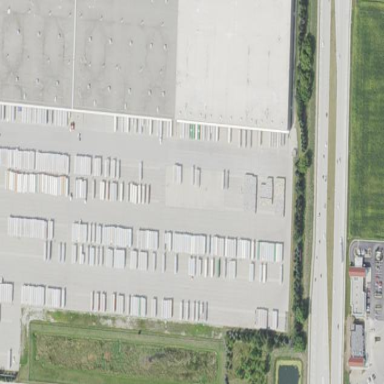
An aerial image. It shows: Warehouse.